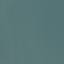
Land use / land cover class: SeaLake